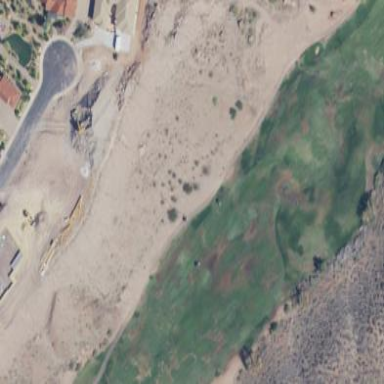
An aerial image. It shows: Rough grassy area used for golf.